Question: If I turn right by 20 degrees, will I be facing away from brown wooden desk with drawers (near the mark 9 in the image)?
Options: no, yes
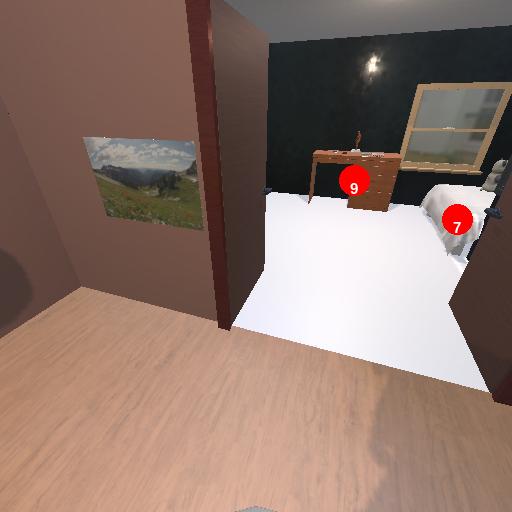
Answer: no